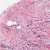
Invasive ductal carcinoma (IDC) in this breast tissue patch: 0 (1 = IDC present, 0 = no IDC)